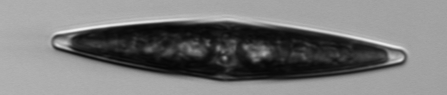
Label: Pleurosigma